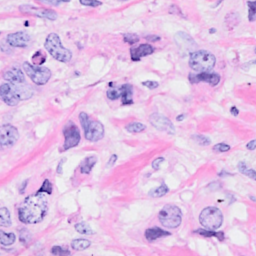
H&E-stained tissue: Breast